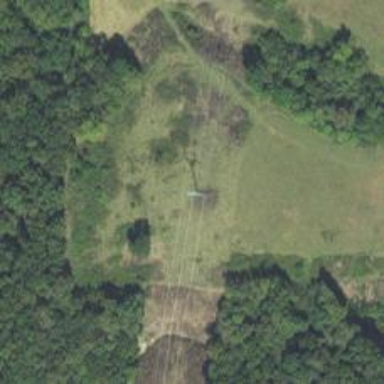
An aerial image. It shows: Power tower.